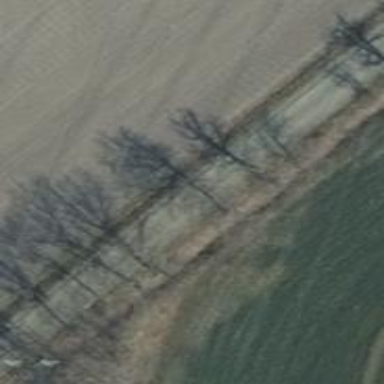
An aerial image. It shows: Avenue of trees.